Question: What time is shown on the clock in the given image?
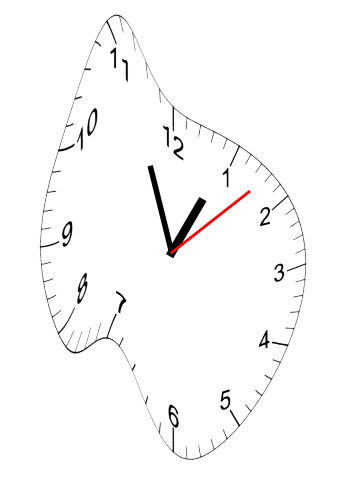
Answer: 12:56:08